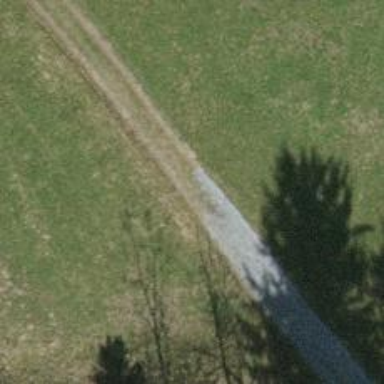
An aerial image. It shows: Track with grade2 tracktype.